Platform: macOS
Application: Chrome
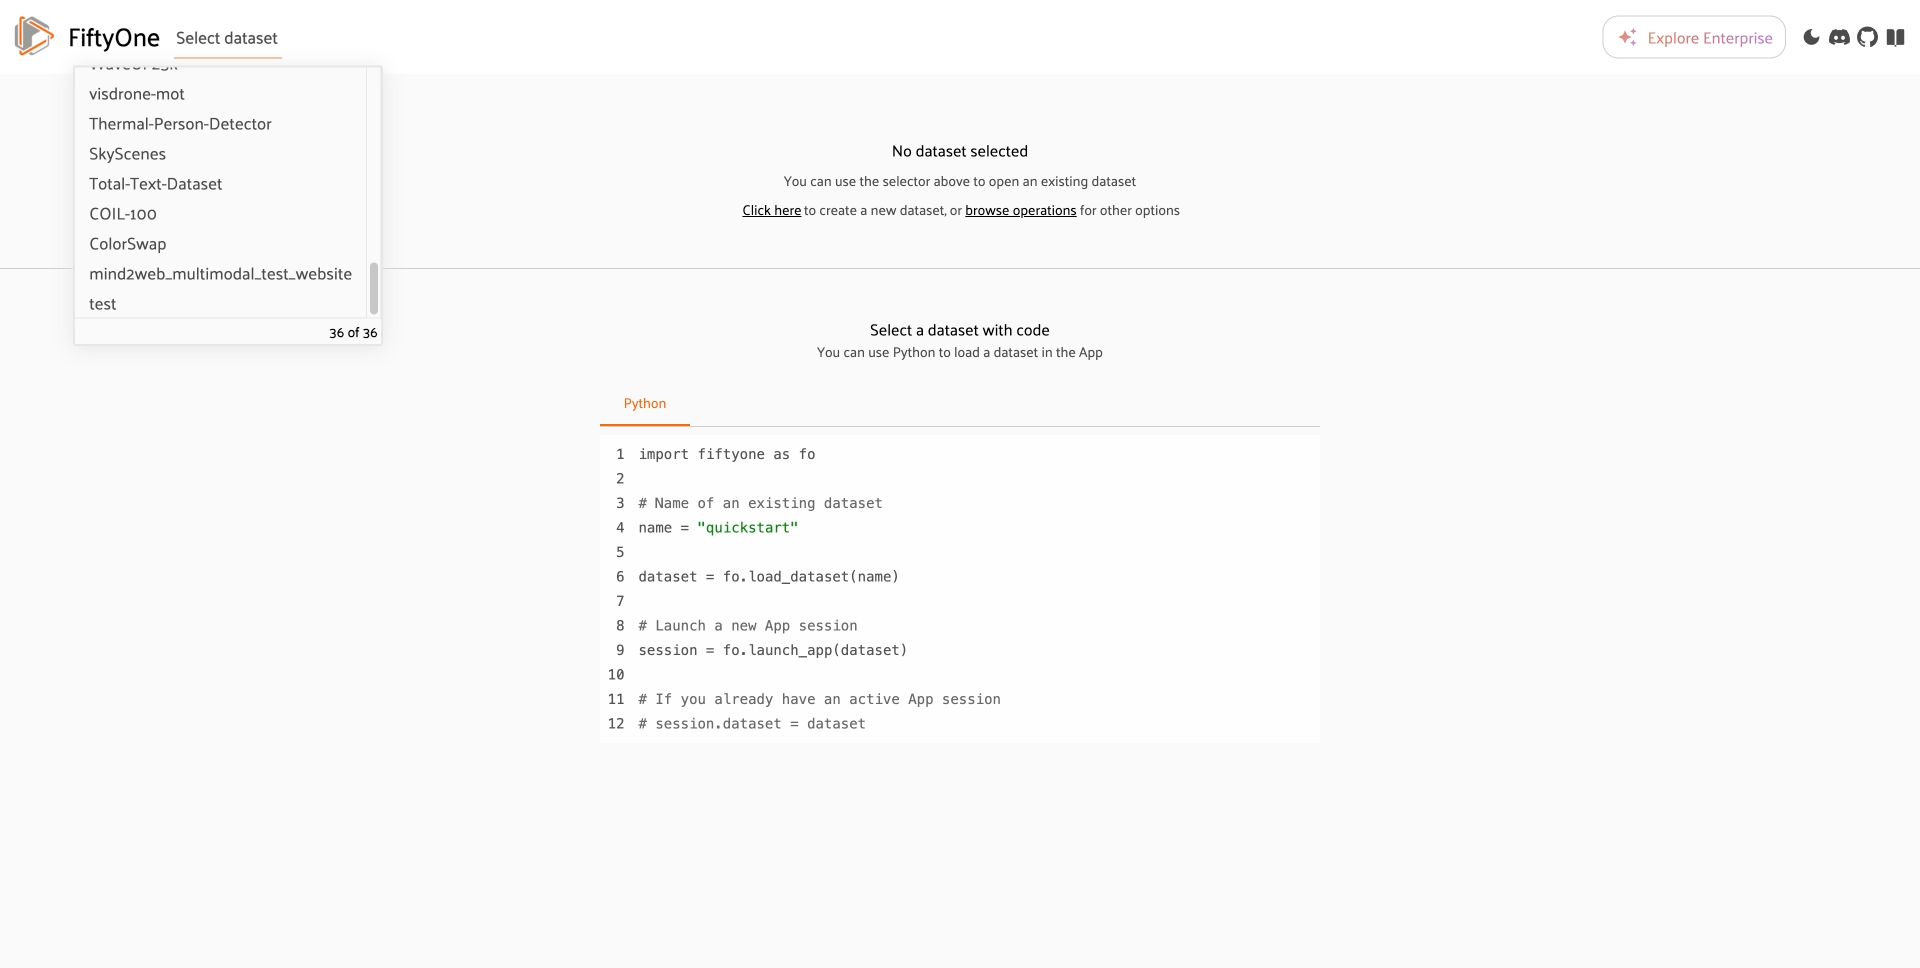
task_description: Change to dark mode
action_type: click
element_info: Icon

task_description: Open Select dataset menu
action_type: click
element_info: Menu Item

task_description: Load the visdrone_mot dataset
action_type: select
element_info: Menu Item

task_description: Load the Thermal-Person-Detector dataset
action_type: select
element_info: Menu Item

task_description: Load the SkyScenes dataset
action_type: select
element_info: Menu Item

task_description: Load the Total-Text-Dataset
action_type: select
element_info: Menu Item

task_description: Load the COIL-100 dataset
action_type: select
element_info: Menu Item

task_description: Load the ColorSwap dataset
action_type: select
element_info: Menu Item

task_description: Load the mind2web_multimodal_test_website dataset
action_type: select
element_info: Menu Item

task_description: Load the test dataset
action_type: select
element_info: Menu Item